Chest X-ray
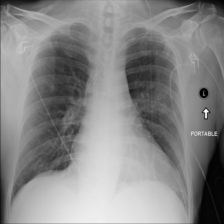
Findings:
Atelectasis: negative
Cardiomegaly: negative
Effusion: negative
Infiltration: positive
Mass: negative
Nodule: negative
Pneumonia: negative
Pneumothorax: negative
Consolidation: negative
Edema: negative
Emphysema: negative
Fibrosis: negative
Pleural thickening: negative
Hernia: negative